Question: I am creating an ajax call with success function as below
'''
for (i = 1; i < selector_names.length; i++) {
if (selector_names[i] == "placement") {
add_options = "";
for (j = 0; j < option_names[i].length; j++) {
add_options += "<div class='option-container'><input class='check-box-" + selector_names[i] + "' type='checkbox' id='" + option_names[i][j] + "' checked='checked'/><label class='option-label' for='" + option_names[i][j] + "'>" + option_names[i][j] + "</label></div>";
}
}
}
$("#Placement").next().append(add_options);
'''
These are the styles i applied to the div, checkboxes and lables:
'''
.option-container {
padding:1% 1% 1% 0%;
}
input {
postion:relative;
vertical-align:middle;
height:12px;
width:12px;
border-radius: 50px;
}
.option-label {
margin:2%;
vertical-align:middle;
font-family: sans-serif;
font-size: 12px;
color:#000;
cursor:pointer;
}
'''
However, the styles are different for dynamically added elements compared to those I manually created. Why is this happeing ?
Here is how it looks like, the first 2 checkboxes are manually created and the next two are dynamically generated. The #Placement div I am appending to is hidden by default and expands when clicked on the title.

The difference is small but noticeable.
When I modify the CSS, it applies for both type of elements by the difference between the default and jquery created ones still remain. For example if i increase the margin on the .option-container, it increases for both, but the relative difference still remain.
HTML of the manually created checkboxes:
'''
<div class="option-container">
<input class="check-box-placement" type="checkbox" id="pdpv1" checked="checked"/>
<label class="option-label" for="pdpv1">pdpv1</label>
</div>
<div class="option-container">
<input class="check-box-placement" type="checkbox" id="pdph1" checked="checked"/>
<label class="option-label" for="pdph1">pdph1</label>
</div>
'''
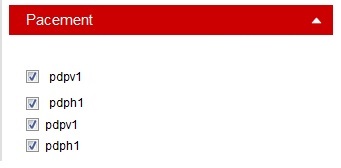
Answer: As jQuery is tagged in the OP, I'd suggest to use a little bit more of jQuery's semantic, rather than looking for some string issues.
One way is to use jQuery's 'clone()' method to reproduce the same markup, instead of dealing with a string. Crafted html strings are impossible to read. As I don't have any example values of 'selector_names' and 'option_names', I assumed default values in the demo and simplified a bit. It can go like this:
'''
var $optionContainerModel = $('.option-container:first');
var $placementNext = $('#Placement').next();
for (var i = 0; i < selector_names.length; i++) {
if (selector_names[i] == "placement") {
var $newoption = $optionContainerModel.clone();
$newoption.find('.check-box-placement').attr('id', 'cbp'+i);
var $label = $newoption.find('.option-label');
$label.attr('for', 'cbp'+i);
$label.text( option_names[i] );
$placementNext.append( $newoption );
}
}
'''
The main caveat happens whenever you don't have at least one container to clone. But if the goal of the ajax success is to copy a checkbox template, then it may be more readable to actually make a copy out of it.
<URL>